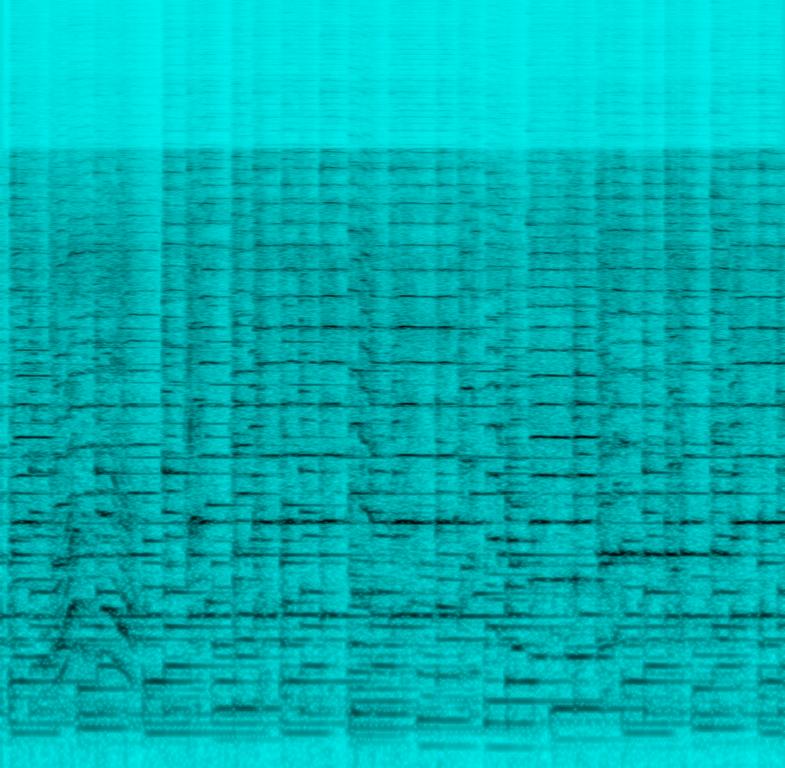
This is a Peruvian folk music piece. It is an instrumental piece. There is a violin and a Peruvian harp playing a festive melody. The atmosphere is lively. This piece could be playing from a radio station in a movie that takes place in Peru.